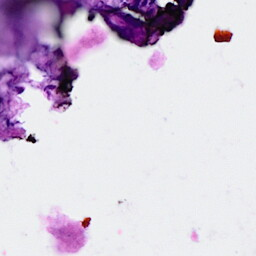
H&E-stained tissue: Breast